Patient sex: F
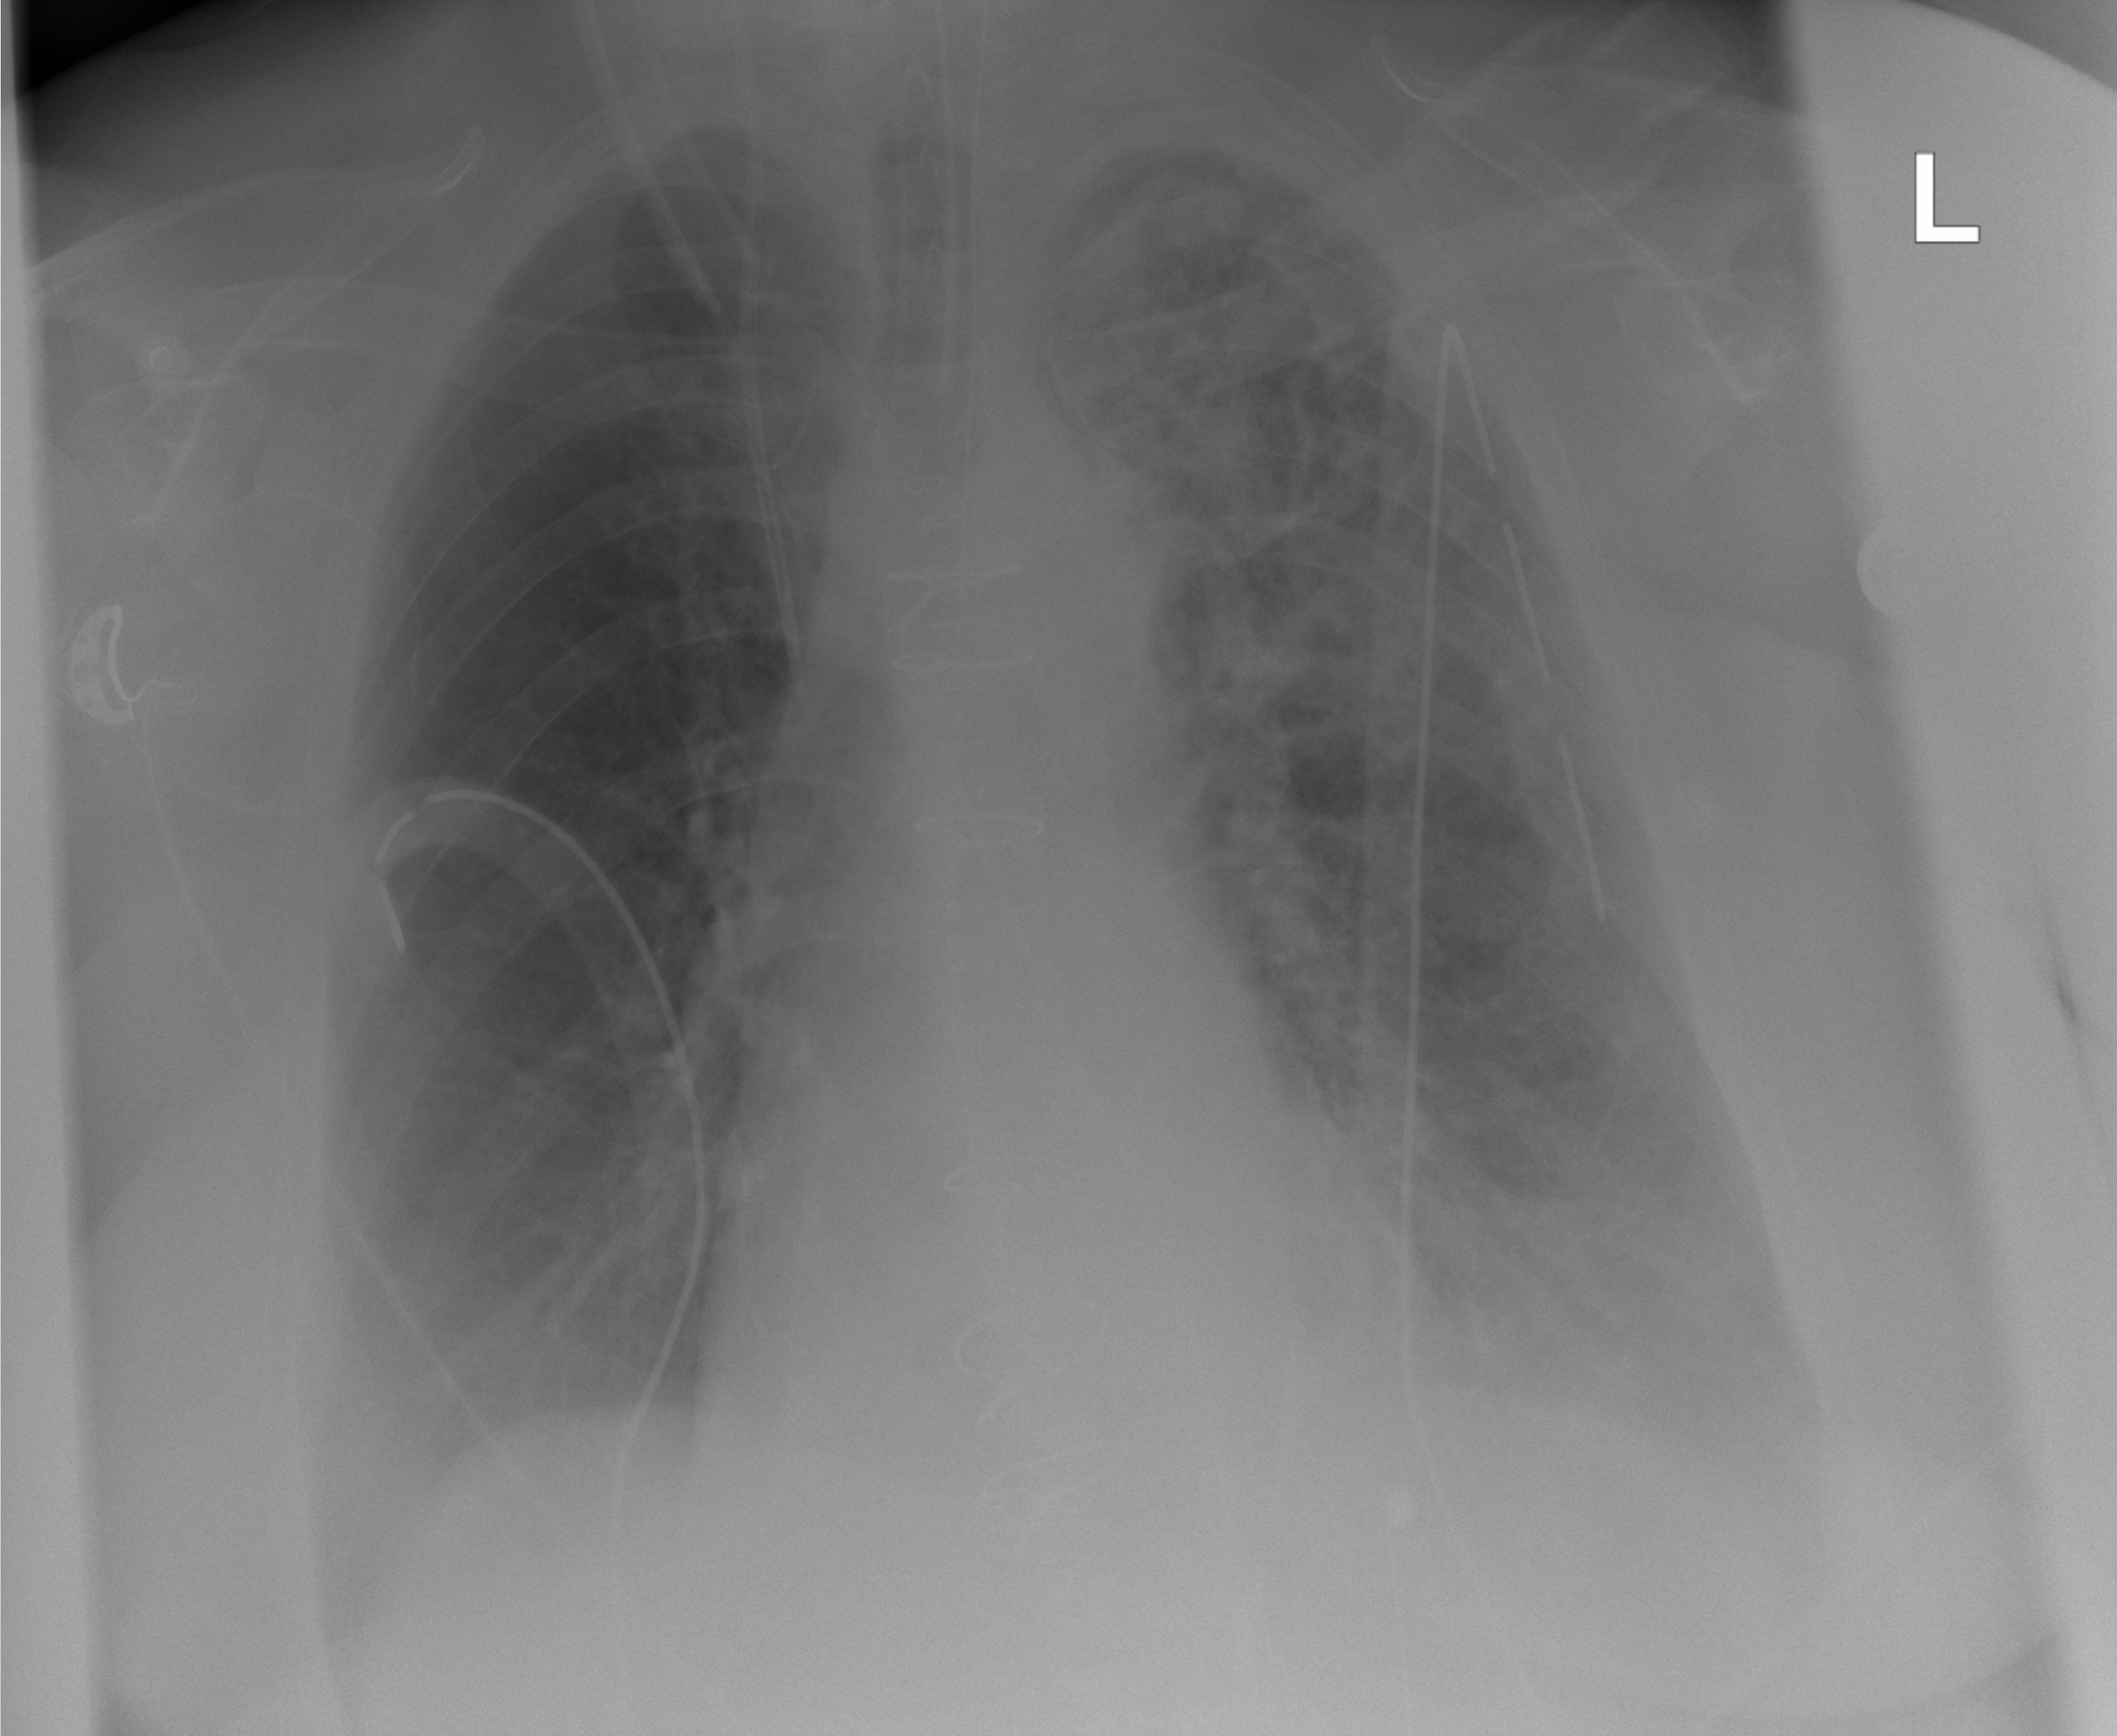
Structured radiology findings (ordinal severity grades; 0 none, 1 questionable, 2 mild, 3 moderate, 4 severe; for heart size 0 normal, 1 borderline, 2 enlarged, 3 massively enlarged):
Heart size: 0
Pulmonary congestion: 0
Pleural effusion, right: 0
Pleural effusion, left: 2
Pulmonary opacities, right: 0
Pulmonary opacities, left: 3
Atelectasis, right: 0
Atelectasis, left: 3